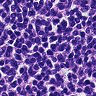
Metastatic tissue present: no